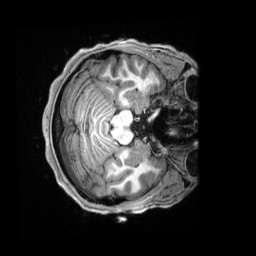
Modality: T1w
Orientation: axial
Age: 18
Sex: female
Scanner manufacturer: siemens
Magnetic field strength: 3 T
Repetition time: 2.5 s
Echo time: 0.00222 s